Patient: sex M, age 60
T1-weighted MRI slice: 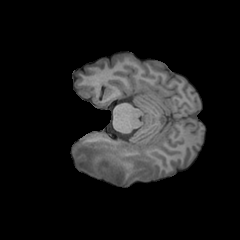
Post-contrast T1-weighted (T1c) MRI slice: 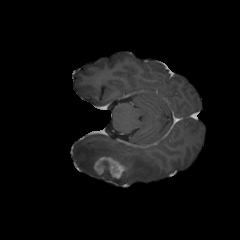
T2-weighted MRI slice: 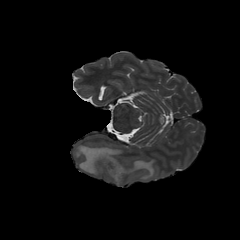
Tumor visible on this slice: yes
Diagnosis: Glioblastoma, IDH-wildtype
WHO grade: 4